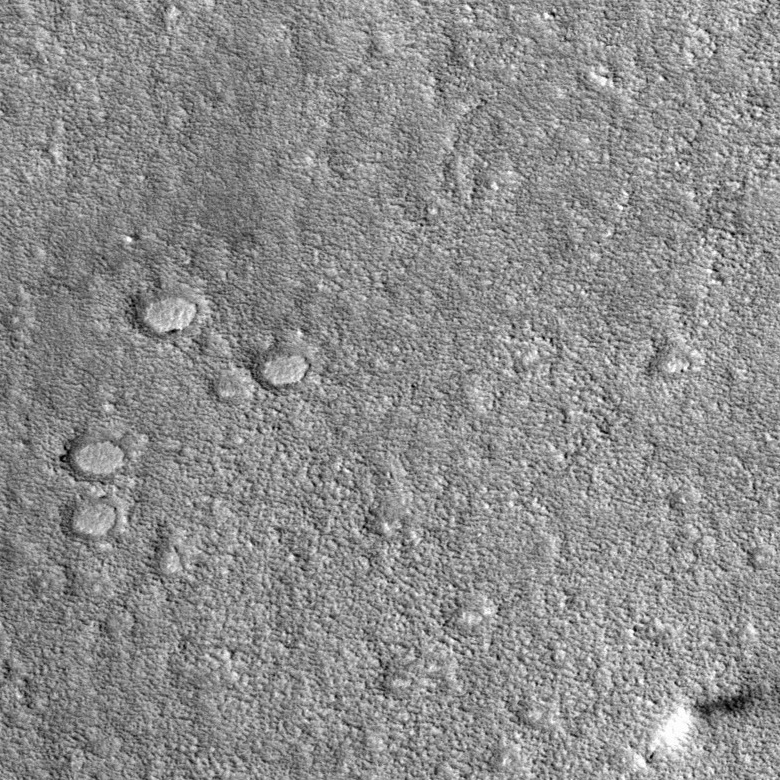
Label: dustdevil